This continuous-wavelet-transform scalogram was computed from a bearing vibration snapshot. Determine the bearing's health state. Answer with exactly one of: normal, inner_race, outer_race, ball.
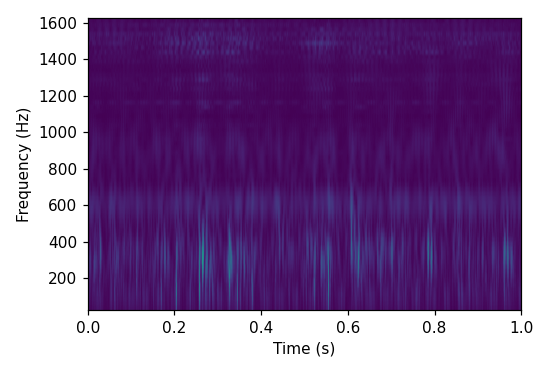
Answer: ball